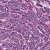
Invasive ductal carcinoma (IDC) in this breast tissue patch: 1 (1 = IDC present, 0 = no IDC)